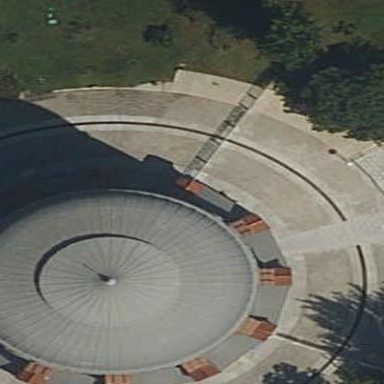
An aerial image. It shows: Arts center building designed to look like water tower.